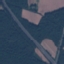
Land use / land cover class: Highway